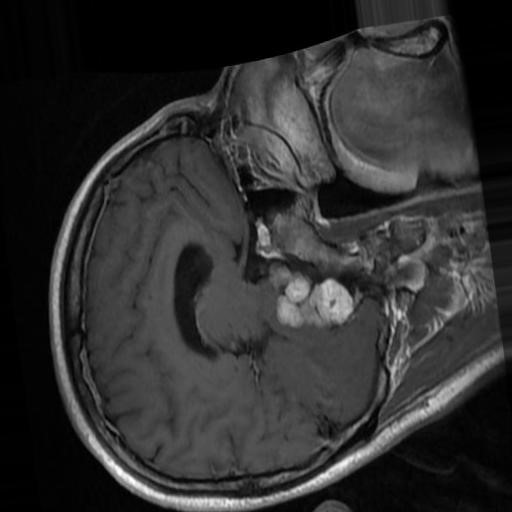
Label: brain_menin